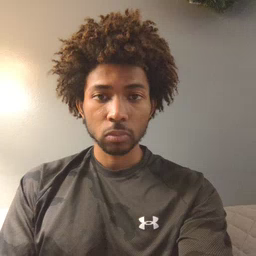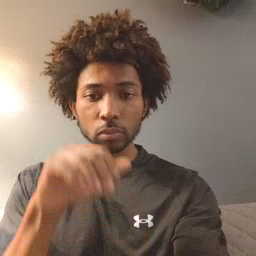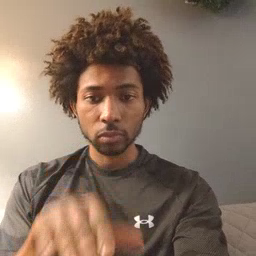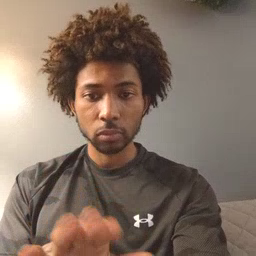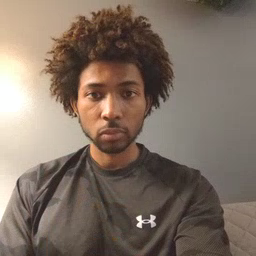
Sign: into